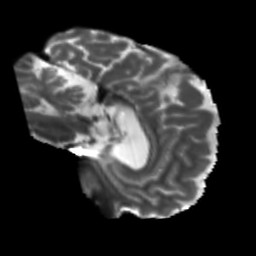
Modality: T2w
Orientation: sagittal
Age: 46
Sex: male
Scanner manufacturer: siemens
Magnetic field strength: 3 T
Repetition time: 5.25 s
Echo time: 0.08 s